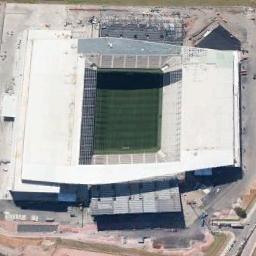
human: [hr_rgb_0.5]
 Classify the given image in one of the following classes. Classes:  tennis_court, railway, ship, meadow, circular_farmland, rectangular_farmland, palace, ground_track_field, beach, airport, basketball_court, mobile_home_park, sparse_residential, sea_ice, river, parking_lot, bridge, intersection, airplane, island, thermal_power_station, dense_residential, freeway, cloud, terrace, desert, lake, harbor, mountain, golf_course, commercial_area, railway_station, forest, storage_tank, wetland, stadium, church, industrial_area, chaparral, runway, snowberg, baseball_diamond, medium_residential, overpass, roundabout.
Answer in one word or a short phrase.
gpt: stadium